Field crop: maize
Growth stage: 2
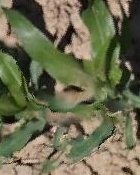
Species: maize